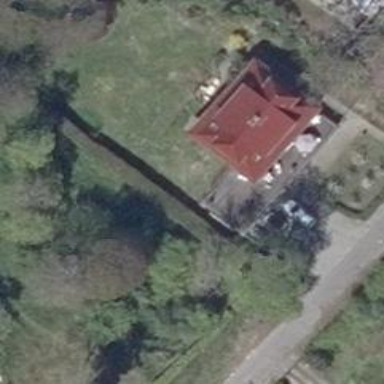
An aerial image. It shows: Detached building.